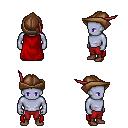
a pixel art fantasy rpg character, male body template, dark elf, purple skin, red cape, red pants, brown short mohawk hairstyle, leather cap, brown shoes, four views (front, back, left, right), 2x2 character sprite sheet, small pixel art, hard edges, no anti-aliasing